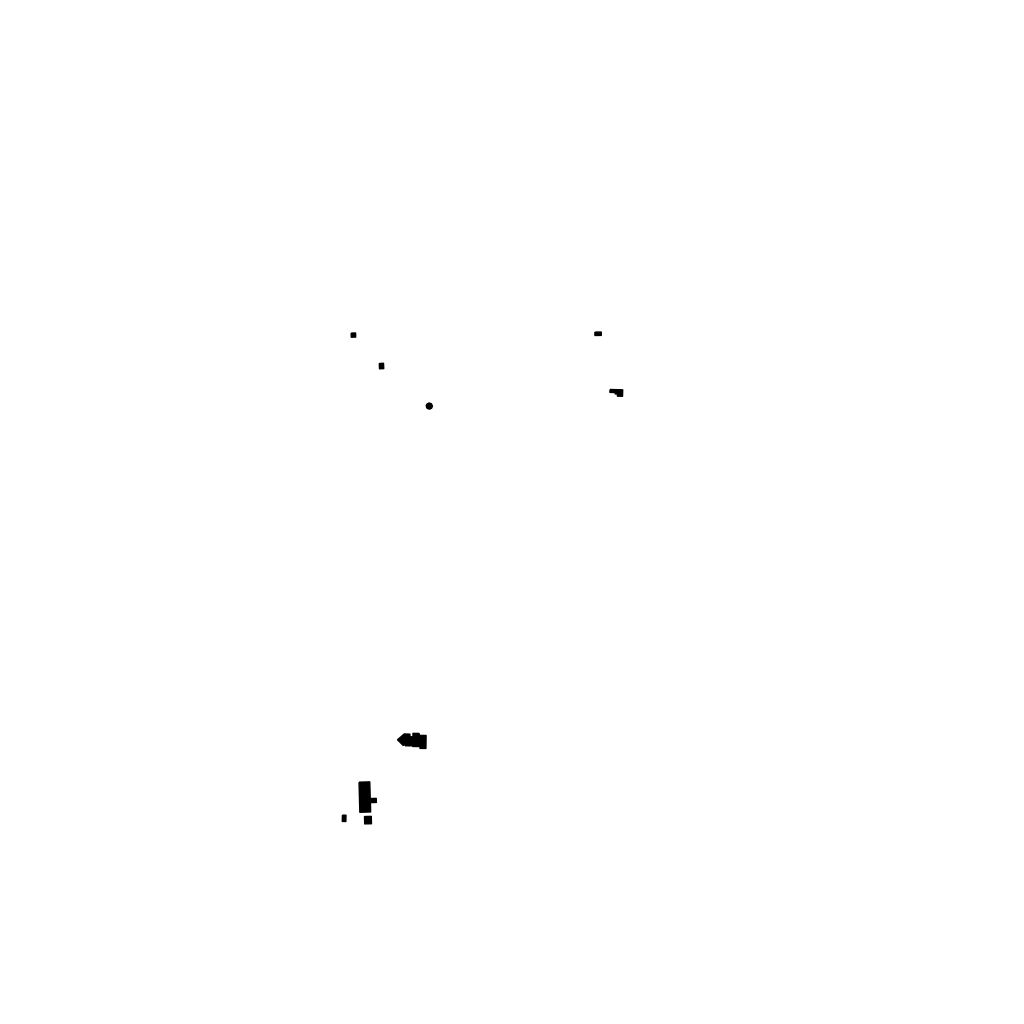
Tags: overhead vector_map, industrial, recreation, special, individual_rise, density_1, Building, 1.0 km²